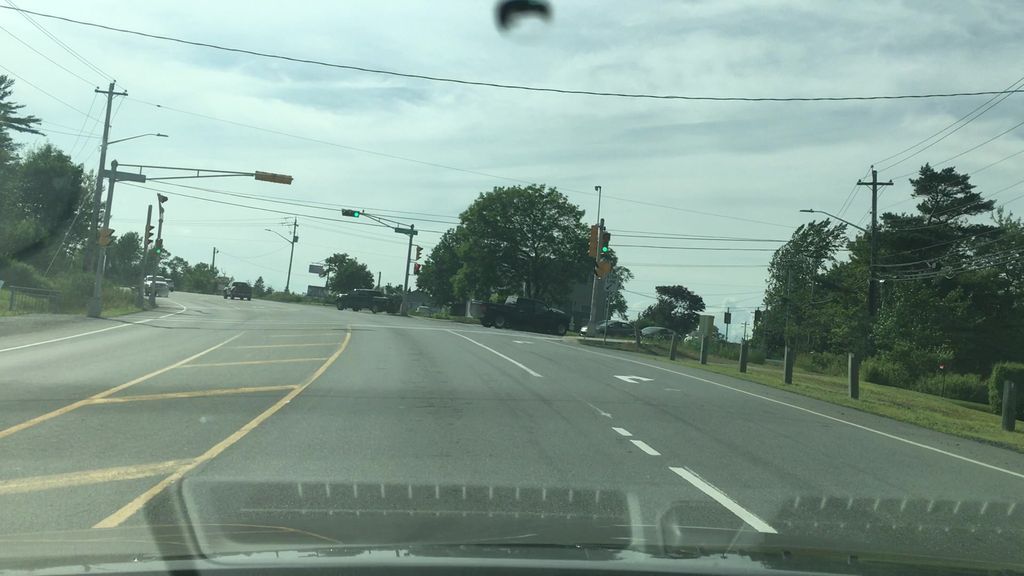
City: halifax